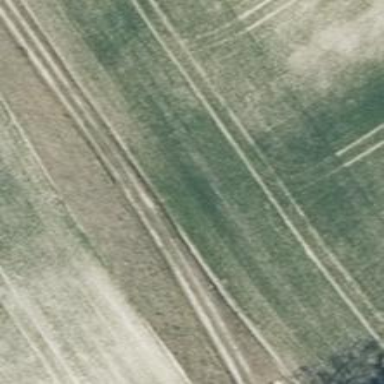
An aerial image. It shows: Compacted track with grade2 surface.